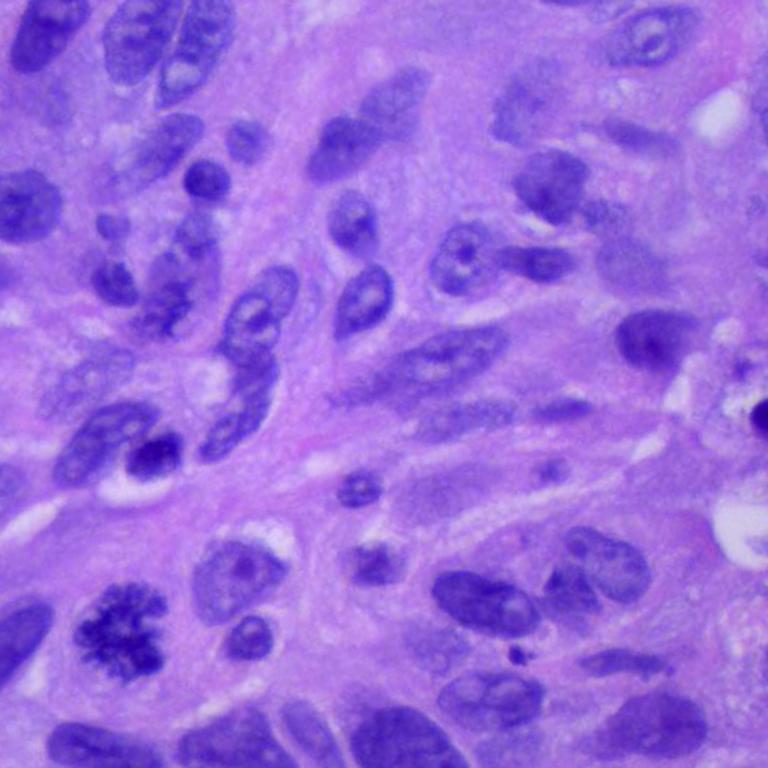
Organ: lung
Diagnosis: squamous carcinomas